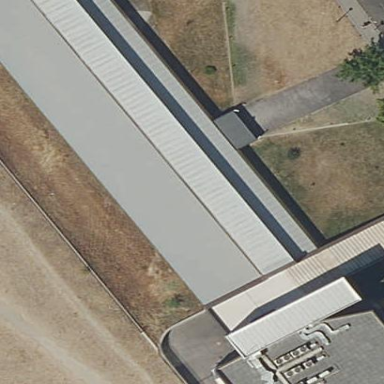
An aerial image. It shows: Police building.